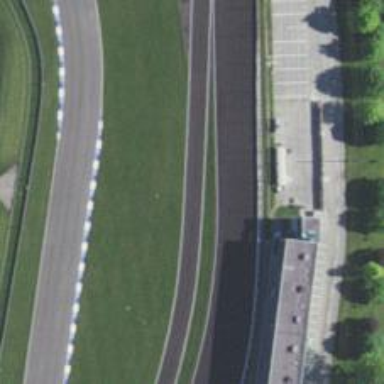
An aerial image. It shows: Raceway for motor sports.